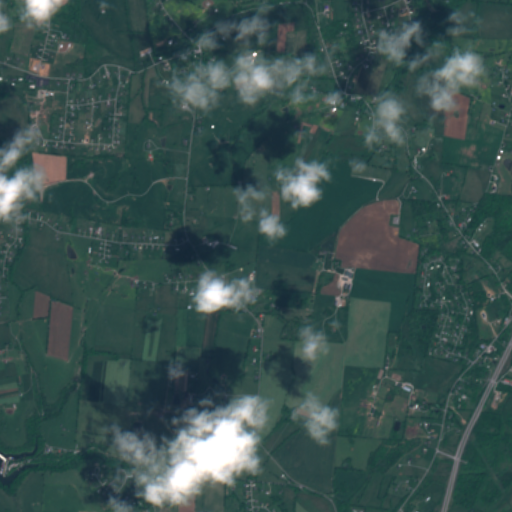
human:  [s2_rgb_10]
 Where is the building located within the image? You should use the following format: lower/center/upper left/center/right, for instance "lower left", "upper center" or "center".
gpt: The building is located in the lower right of the image.
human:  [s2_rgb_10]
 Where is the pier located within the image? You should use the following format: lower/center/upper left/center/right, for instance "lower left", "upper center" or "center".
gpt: The pier is located in the lower left of the image.
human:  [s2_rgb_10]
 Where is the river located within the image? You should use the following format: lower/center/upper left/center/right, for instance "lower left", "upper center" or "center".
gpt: The river is located in the upper of the image.
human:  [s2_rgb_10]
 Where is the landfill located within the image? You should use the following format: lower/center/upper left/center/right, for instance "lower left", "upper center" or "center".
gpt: There is no landfill in the image.